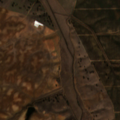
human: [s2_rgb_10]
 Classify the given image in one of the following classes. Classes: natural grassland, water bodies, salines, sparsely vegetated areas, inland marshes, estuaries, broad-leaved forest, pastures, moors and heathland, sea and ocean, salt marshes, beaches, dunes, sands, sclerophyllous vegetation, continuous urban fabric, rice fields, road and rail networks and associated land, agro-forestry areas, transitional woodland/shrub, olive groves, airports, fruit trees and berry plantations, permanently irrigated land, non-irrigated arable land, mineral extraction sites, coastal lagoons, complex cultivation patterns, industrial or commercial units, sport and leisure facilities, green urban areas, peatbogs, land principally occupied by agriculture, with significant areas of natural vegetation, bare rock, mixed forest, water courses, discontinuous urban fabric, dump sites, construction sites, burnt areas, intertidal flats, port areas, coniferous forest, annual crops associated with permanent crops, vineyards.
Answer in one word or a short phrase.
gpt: non-irrigated arable land, permanently irrigated land, olive groves